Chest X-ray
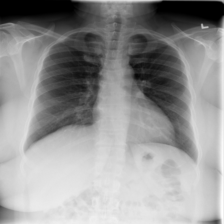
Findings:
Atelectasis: negative
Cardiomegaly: negative
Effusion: negative
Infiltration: negative
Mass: negative
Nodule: negative
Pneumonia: negative
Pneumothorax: negative
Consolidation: negative
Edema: negative
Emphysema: negative
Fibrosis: negative
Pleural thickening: negative
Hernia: negative